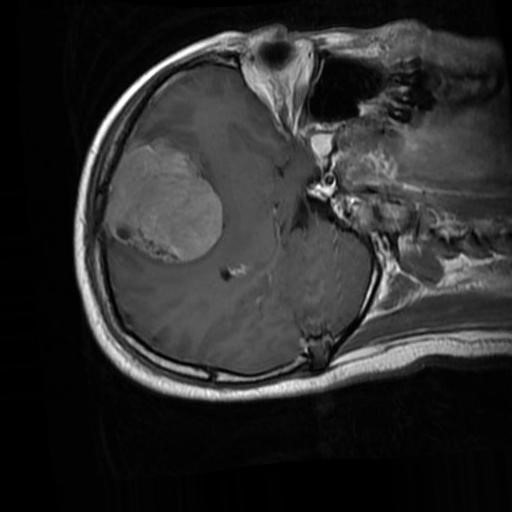
Label: brain_menin